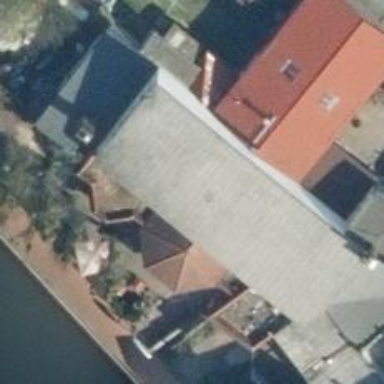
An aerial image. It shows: Restaurant.